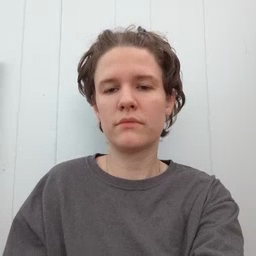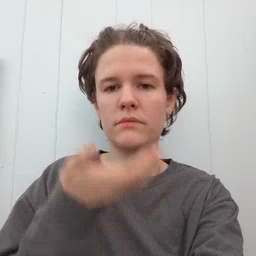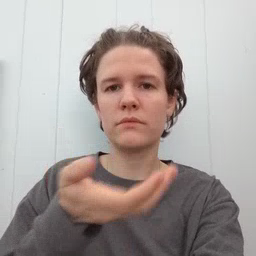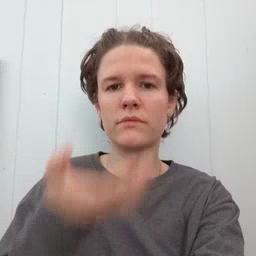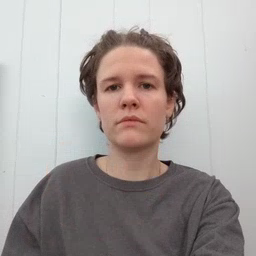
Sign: cereal